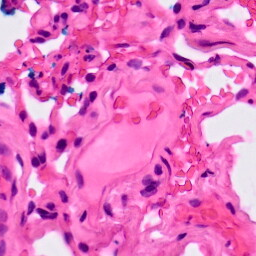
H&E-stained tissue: Lung